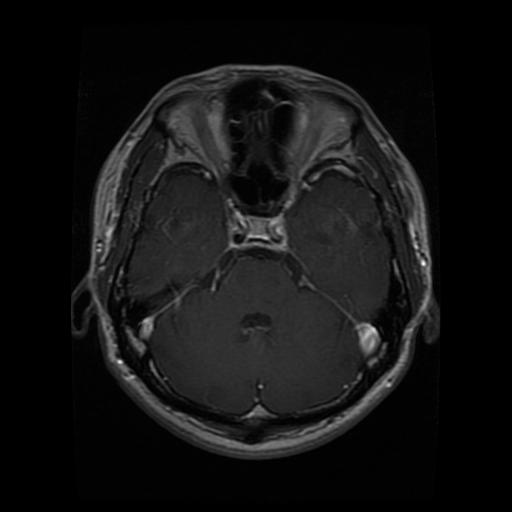
Label: glioma